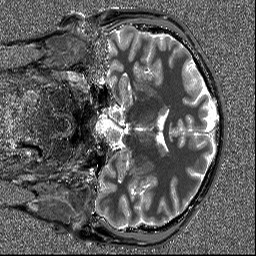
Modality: T1map
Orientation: coronal
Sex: male